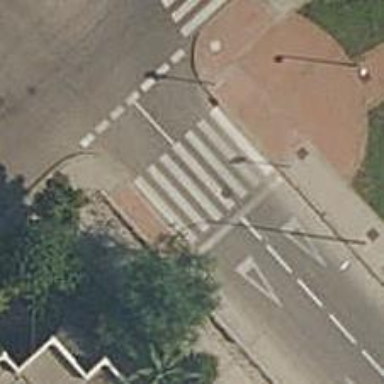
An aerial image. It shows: Uncontrolled crossing on the road.